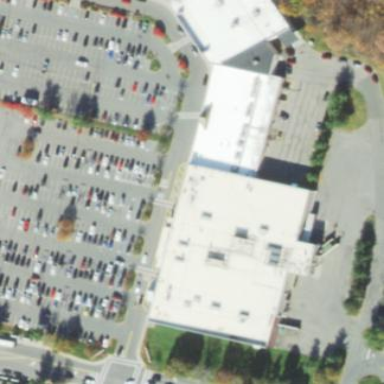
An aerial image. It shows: Supermarket located in building.